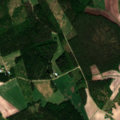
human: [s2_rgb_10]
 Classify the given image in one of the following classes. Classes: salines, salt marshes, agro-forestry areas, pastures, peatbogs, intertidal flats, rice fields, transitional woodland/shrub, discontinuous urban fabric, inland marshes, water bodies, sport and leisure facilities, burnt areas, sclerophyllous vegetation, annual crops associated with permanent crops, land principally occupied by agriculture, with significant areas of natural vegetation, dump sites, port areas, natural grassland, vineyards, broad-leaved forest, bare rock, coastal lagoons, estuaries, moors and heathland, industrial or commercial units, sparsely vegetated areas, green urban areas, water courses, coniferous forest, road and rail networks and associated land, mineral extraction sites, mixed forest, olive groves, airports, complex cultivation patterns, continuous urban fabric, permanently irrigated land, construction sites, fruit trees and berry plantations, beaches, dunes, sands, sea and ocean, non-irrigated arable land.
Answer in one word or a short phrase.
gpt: non-irrigated arable land, land principally occupied by agriculture, with significant areas of natural vegetation, coniferous forest, mixed forest